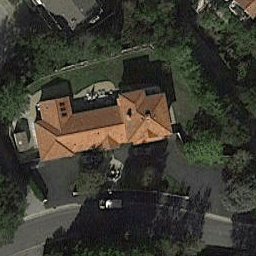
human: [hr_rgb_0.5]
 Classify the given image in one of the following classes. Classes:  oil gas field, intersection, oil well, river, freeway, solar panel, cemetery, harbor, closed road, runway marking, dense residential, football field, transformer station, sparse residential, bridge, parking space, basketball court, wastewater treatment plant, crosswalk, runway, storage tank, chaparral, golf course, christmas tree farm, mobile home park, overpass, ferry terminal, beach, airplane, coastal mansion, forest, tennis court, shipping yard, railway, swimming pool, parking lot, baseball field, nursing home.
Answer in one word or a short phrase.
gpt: sparse residential